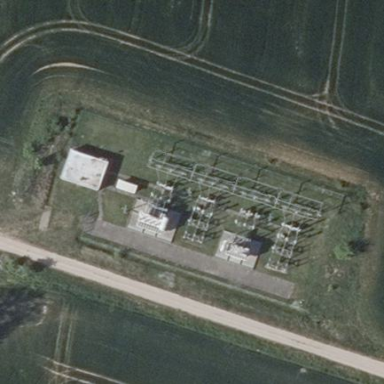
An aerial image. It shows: Industrial area with generation substation.